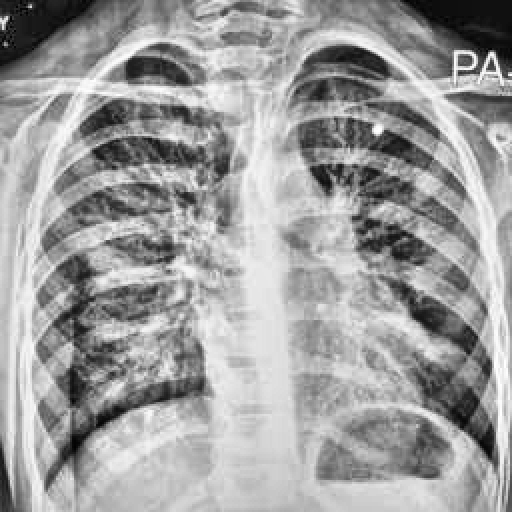
Finding: TUBERCULOSIS